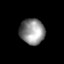
Tissue: prostate
Cell type: T cells
Senescence score: 0.7676
Nuclear area (px): 626
Mean DAPI intensity: 140.053